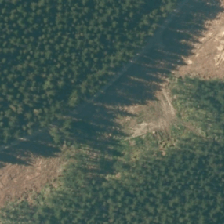
Land cover: harvested_forest